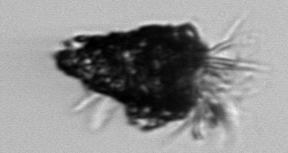
Label: Tintinnopsis